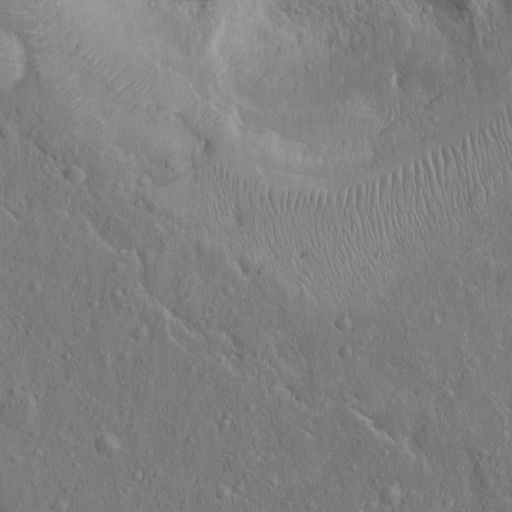
Classes present: Background, Cone